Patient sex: F
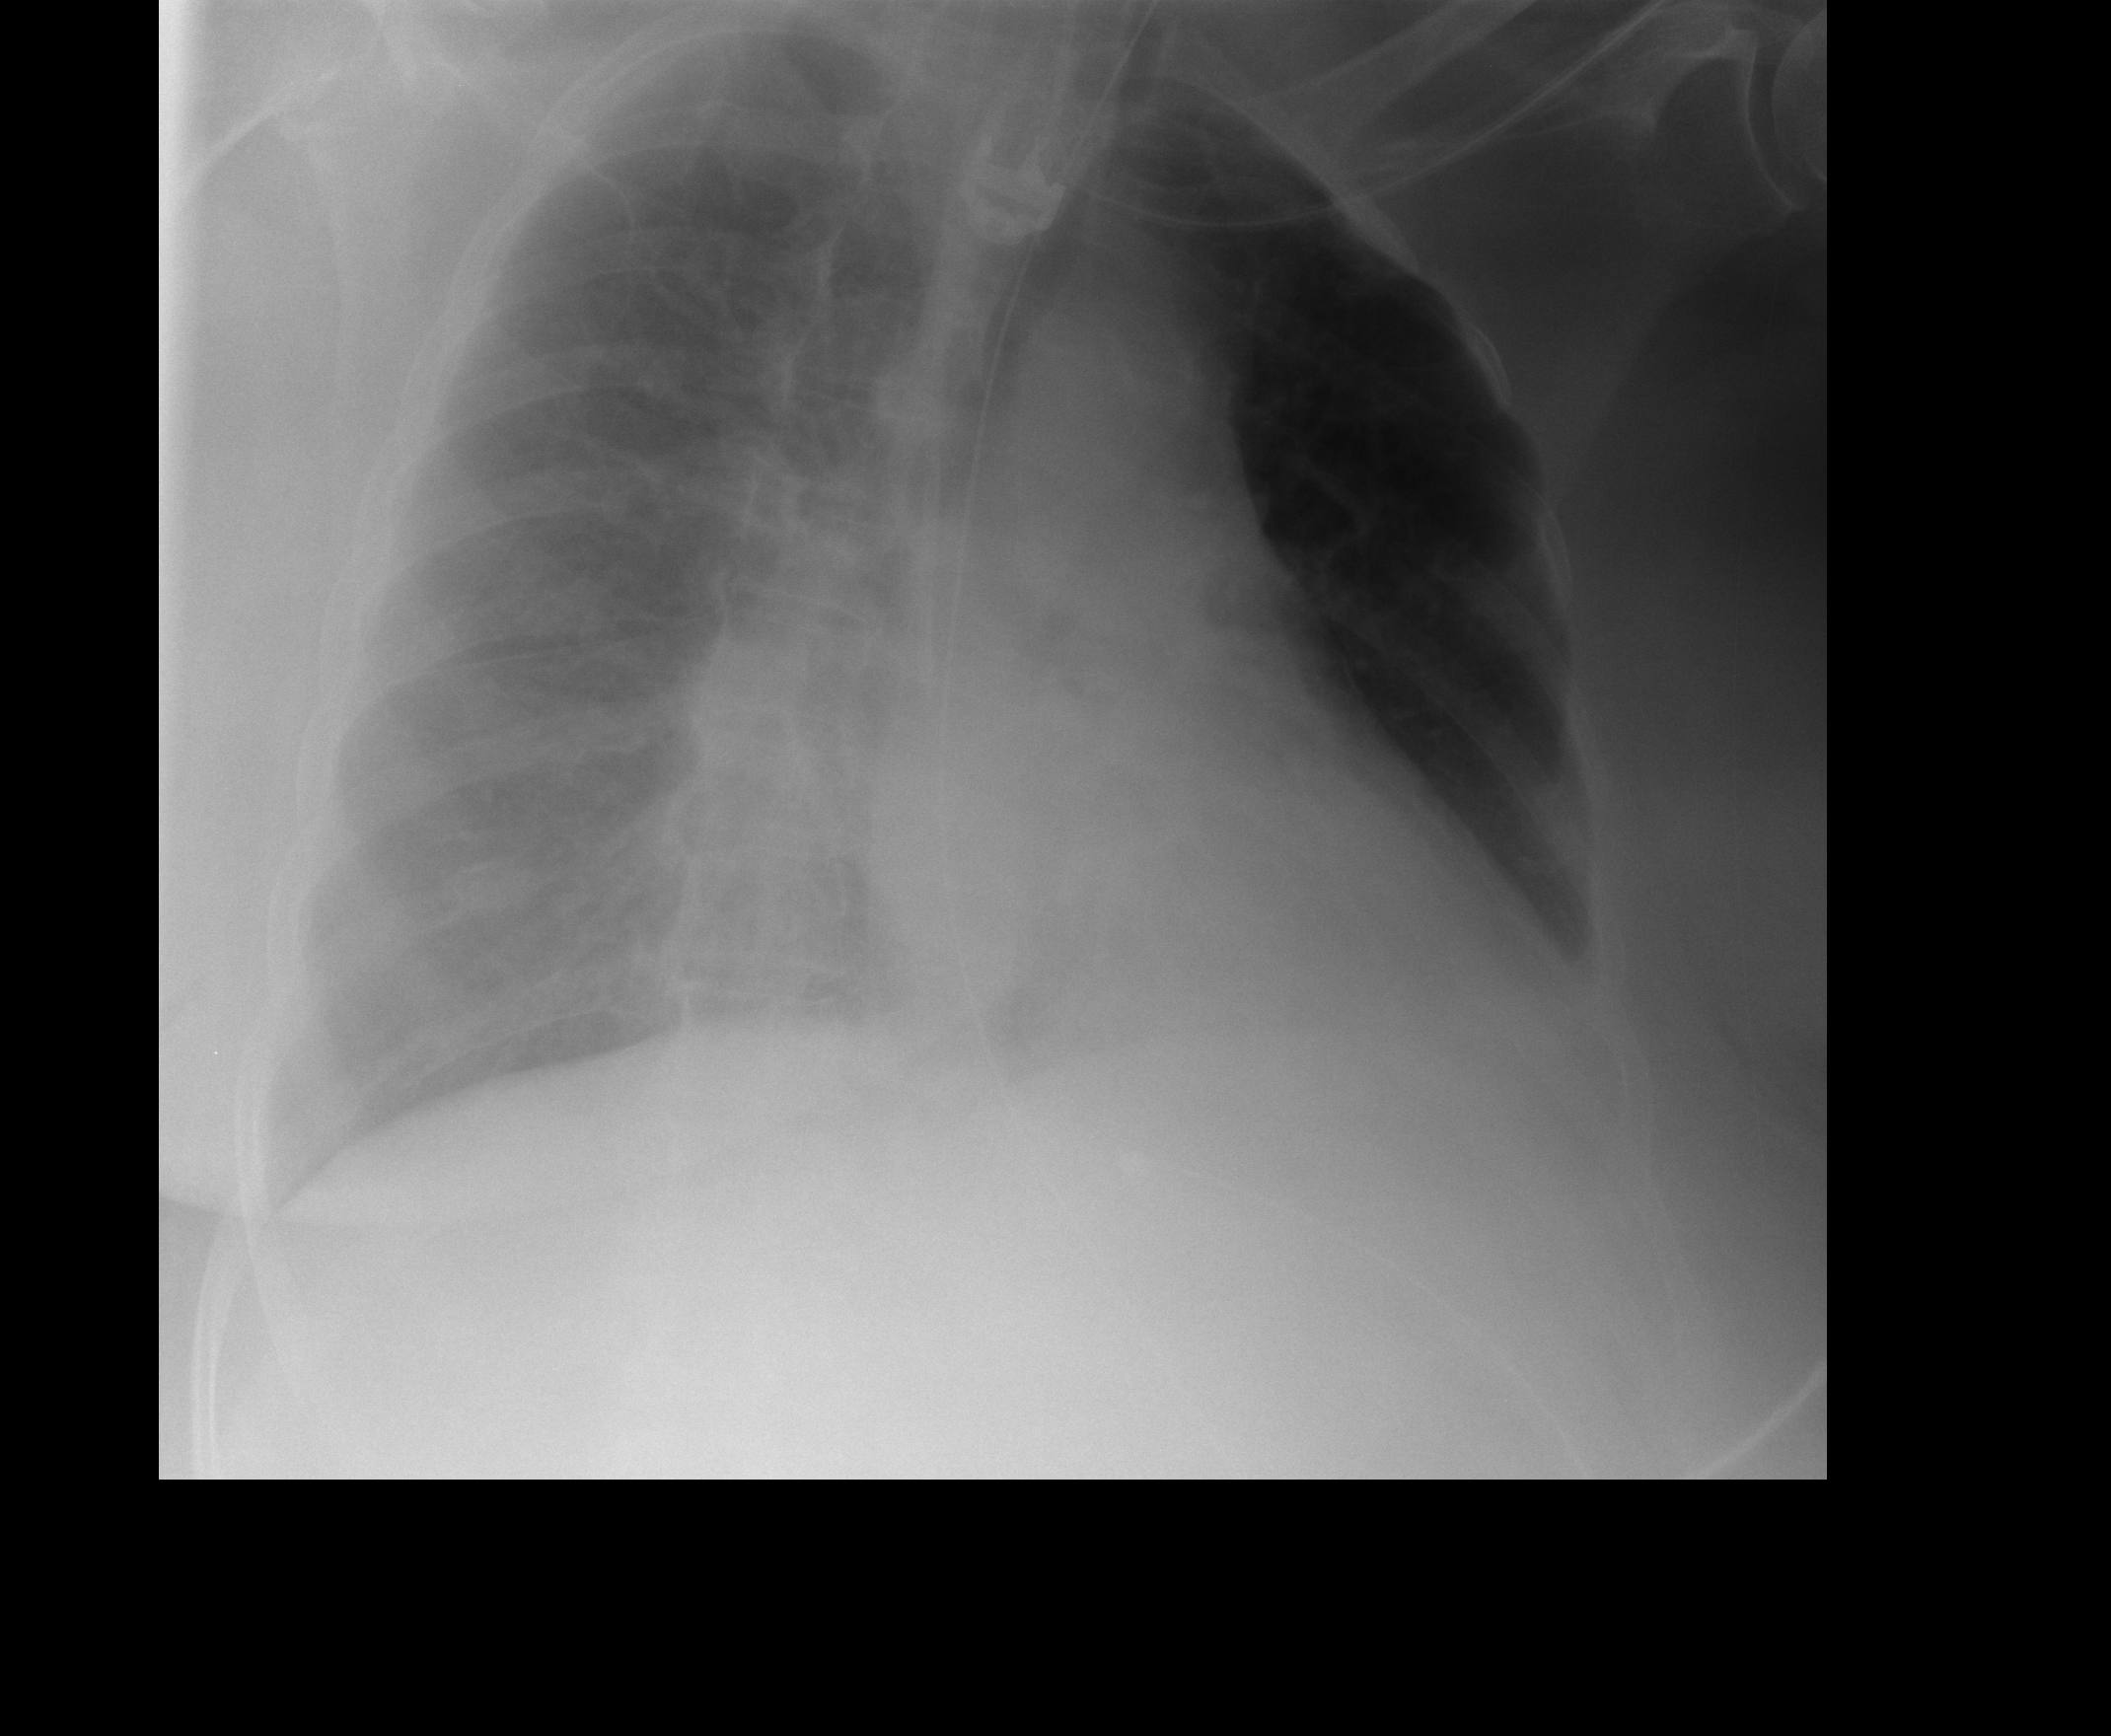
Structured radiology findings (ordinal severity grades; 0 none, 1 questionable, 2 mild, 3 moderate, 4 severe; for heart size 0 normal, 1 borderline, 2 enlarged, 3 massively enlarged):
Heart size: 0
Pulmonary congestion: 1
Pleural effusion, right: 0
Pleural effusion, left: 1
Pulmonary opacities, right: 0
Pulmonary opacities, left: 0
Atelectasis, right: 0
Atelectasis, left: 0